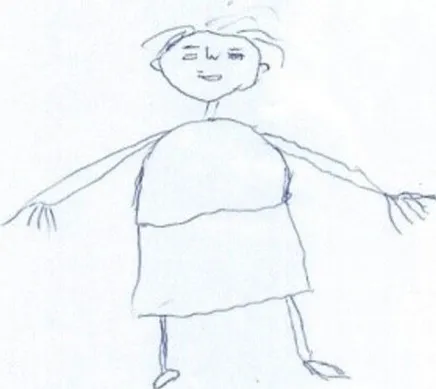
patient 2 (Ms. Y) drawing herself after one month treatment.
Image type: radiology (x_ray)